Question: So, I have a program which searches through a file to find desired information that the user wants, and I am trying to output it in a nice table in JOptionPane to make it easier to read, but I keep getting something like this:

I would like the lines to line up accordingly and be formatted properly, here is the code for that particular message:
'''
String message=String.format("%-10s|%7s|%14s|%13s|%22s", element,symbol,atomicNumber,atomicMass,valence);
JOptionPane.showMessageDialog(null, "Name |Symbol |Atomic Number |Atomic Mass |# of Valence Electrons
_________________________________________________________________
" + message);
'''
Can't seem to figure out what i'm doing wrong here, I used the exact same format code in a different assignment in which it only utilized the terminal and it worked fine, but now that I'm trying to use it in JOptionPane it's not formatting properly.
Any ideas on how to fix this or make it work?
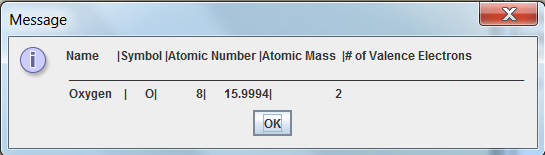
Answer: Try JTable instead:
'''
Object[][] rows = {
{element,symbol,atomicNumber,atomicMass,valence}
};
Object[] cols = {
"Name","Symbol","Atomic Number","Atomic Mass", "# of Valence Electrons"
};
JTable table = new JTable(rows, cols);
JOptionPane.showMessageDialog(null, new JScrollPane(table));
'''